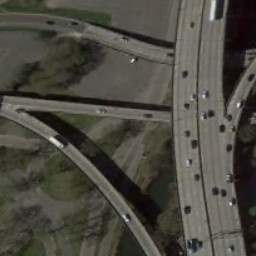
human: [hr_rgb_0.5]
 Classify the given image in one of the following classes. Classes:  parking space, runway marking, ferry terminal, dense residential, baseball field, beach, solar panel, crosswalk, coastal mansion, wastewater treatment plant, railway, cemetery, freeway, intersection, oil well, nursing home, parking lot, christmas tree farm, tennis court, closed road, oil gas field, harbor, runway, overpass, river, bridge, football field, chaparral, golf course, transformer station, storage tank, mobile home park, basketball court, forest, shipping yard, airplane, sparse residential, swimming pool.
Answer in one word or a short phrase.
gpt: overpass